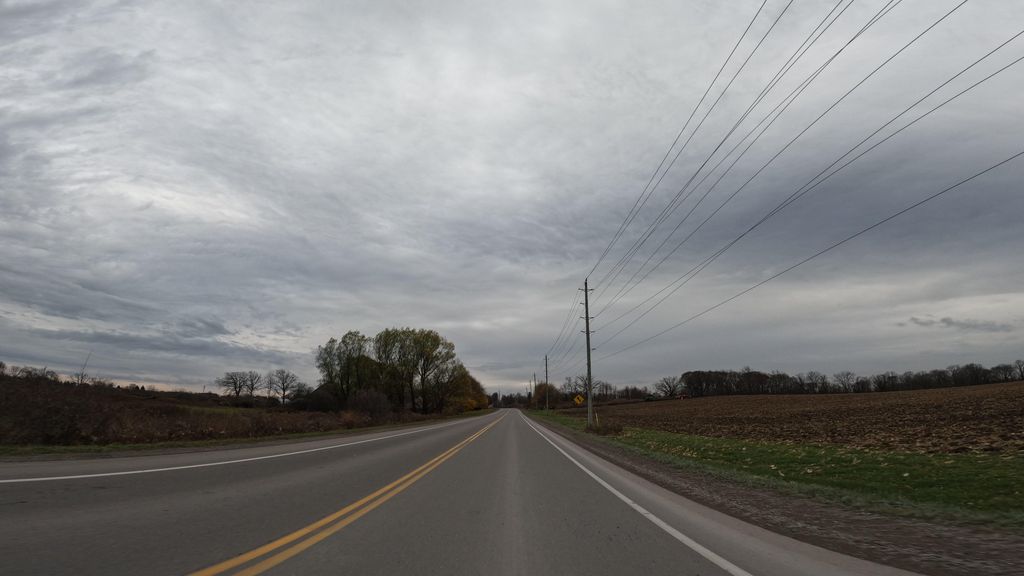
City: hamilton